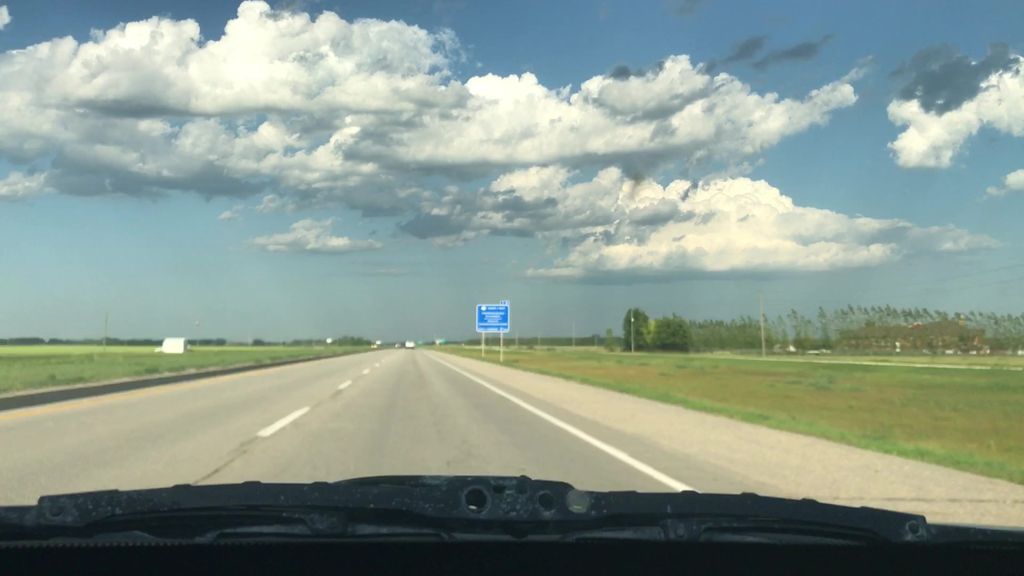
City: winnipeg